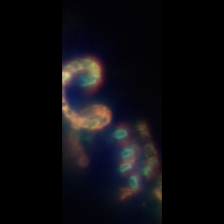
Taxon: Diatom_aggregate
Group: Diatoms